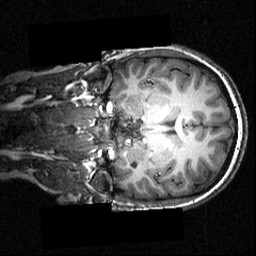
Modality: T1w
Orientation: coronal
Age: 20
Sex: female
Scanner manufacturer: siemens
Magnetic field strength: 3.951 T
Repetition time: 1.5 s
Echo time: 0.00335 s